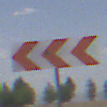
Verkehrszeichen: RichtungstafelnInKurvenGrossRechts
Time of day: Midday
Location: Outdoor (Nature)
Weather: PartlyCloudy
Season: NotSpecified
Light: Natural